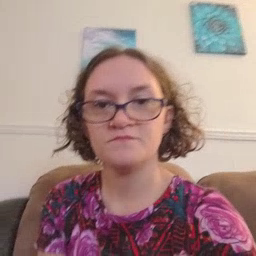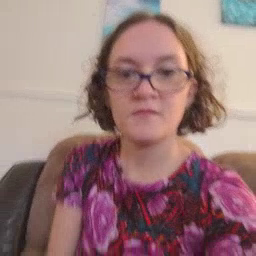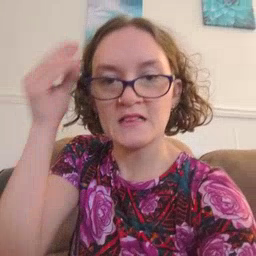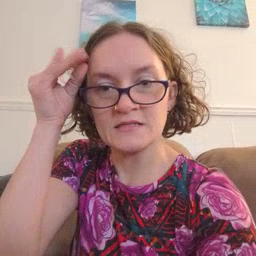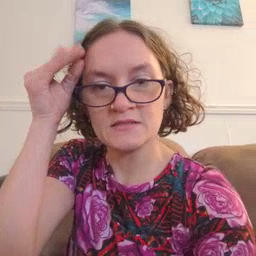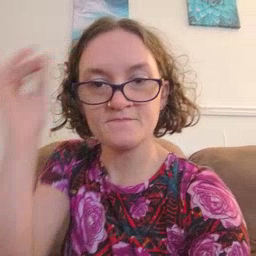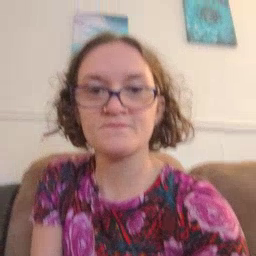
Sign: think